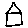
Label: house